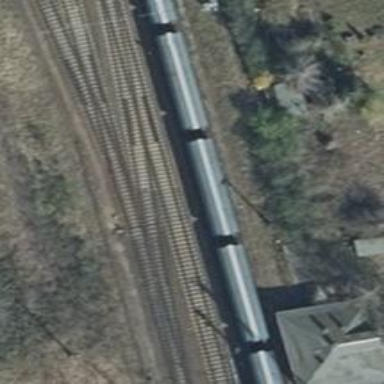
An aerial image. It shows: Railway switch with the turnout on the left side.